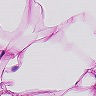
Metastatic tissue present: no